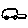
Label: car